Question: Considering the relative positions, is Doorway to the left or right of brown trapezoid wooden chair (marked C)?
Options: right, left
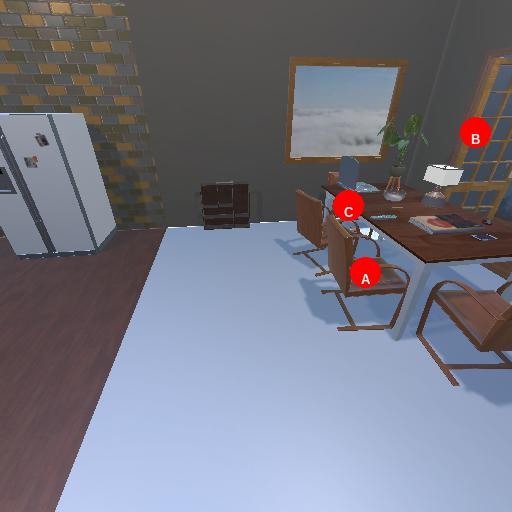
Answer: right